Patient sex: M
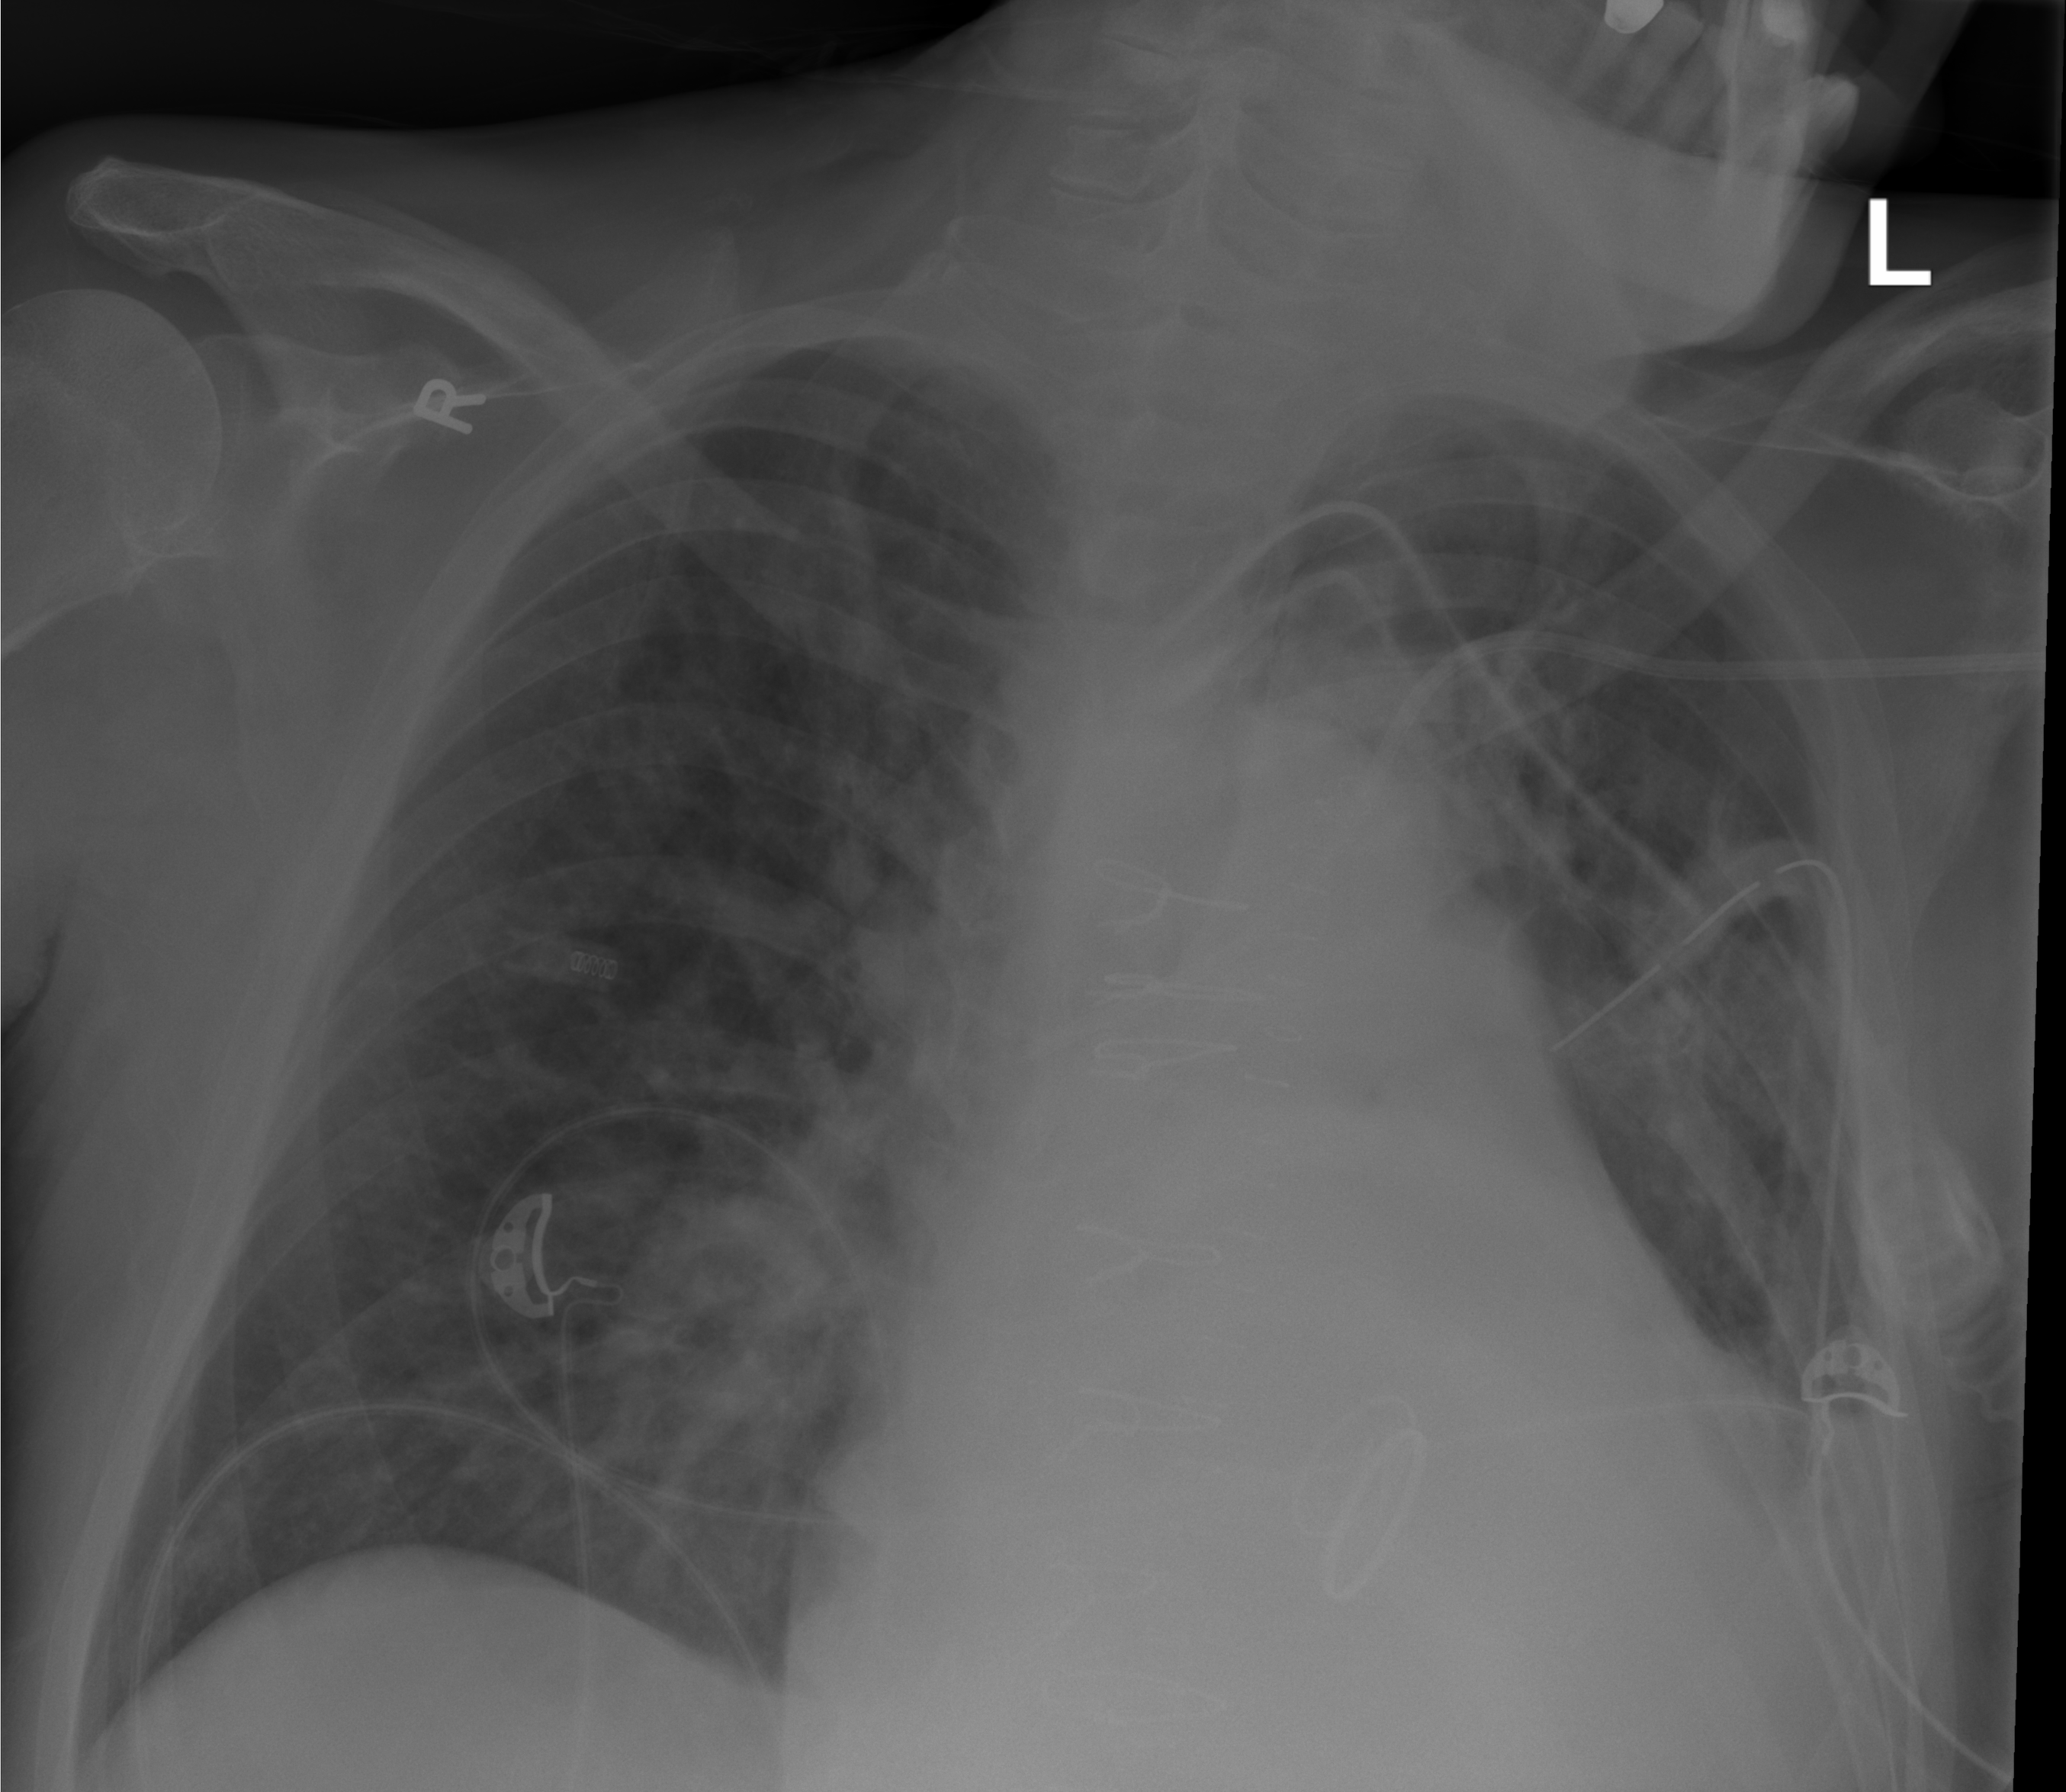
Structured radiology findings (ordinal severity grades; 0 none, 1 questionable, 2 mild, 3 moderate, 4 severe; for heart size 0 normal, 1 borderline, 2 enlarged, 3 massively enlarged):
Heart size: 3
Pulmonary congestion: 2
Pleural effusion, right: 0
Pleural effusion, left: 2
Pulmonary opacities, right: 2
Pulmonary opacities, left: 0
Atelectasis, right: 0
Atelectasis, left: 2